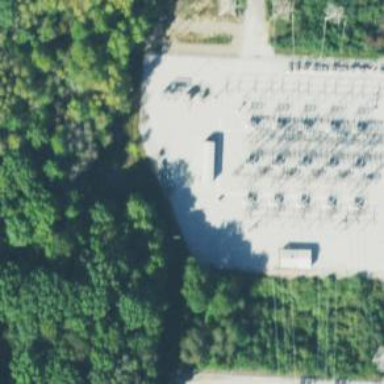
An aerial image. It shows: Switch for power supply.